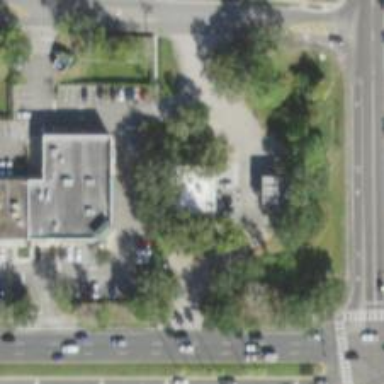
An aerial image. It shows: Convenience shop.